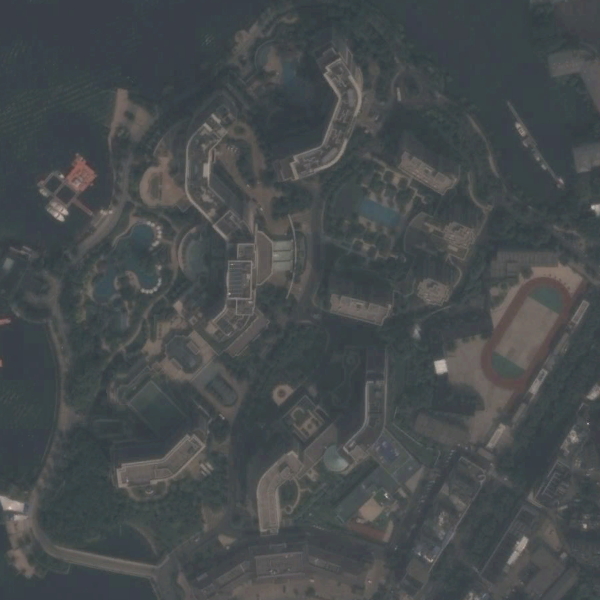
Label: Resort